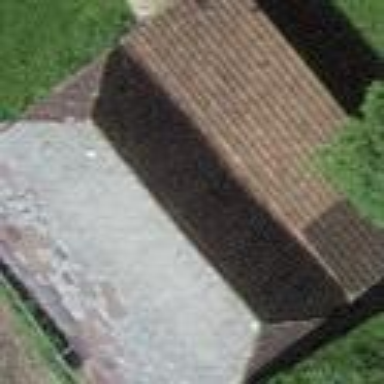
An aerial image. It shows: Rural barn.